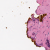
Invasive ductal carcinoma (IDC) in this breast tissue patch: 0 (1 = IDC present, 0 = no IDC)